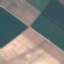
Land use / land cover class: AnnualCrop